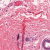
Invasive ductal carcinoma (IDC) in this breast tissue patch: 0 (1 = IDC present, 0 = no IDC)